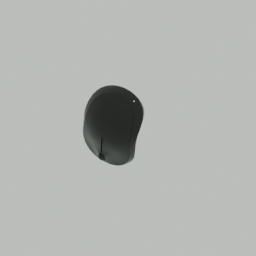
Label: electronics